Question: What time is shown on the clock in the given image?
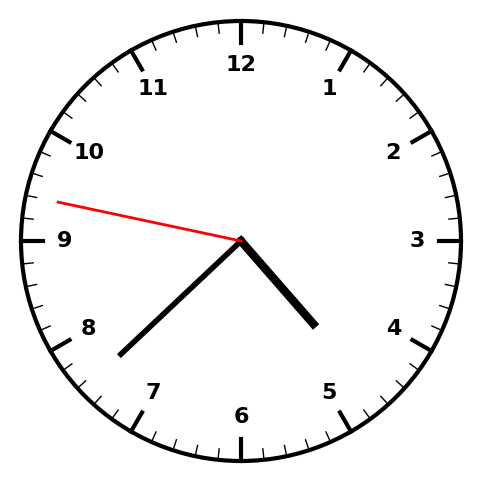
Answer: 04:37:47